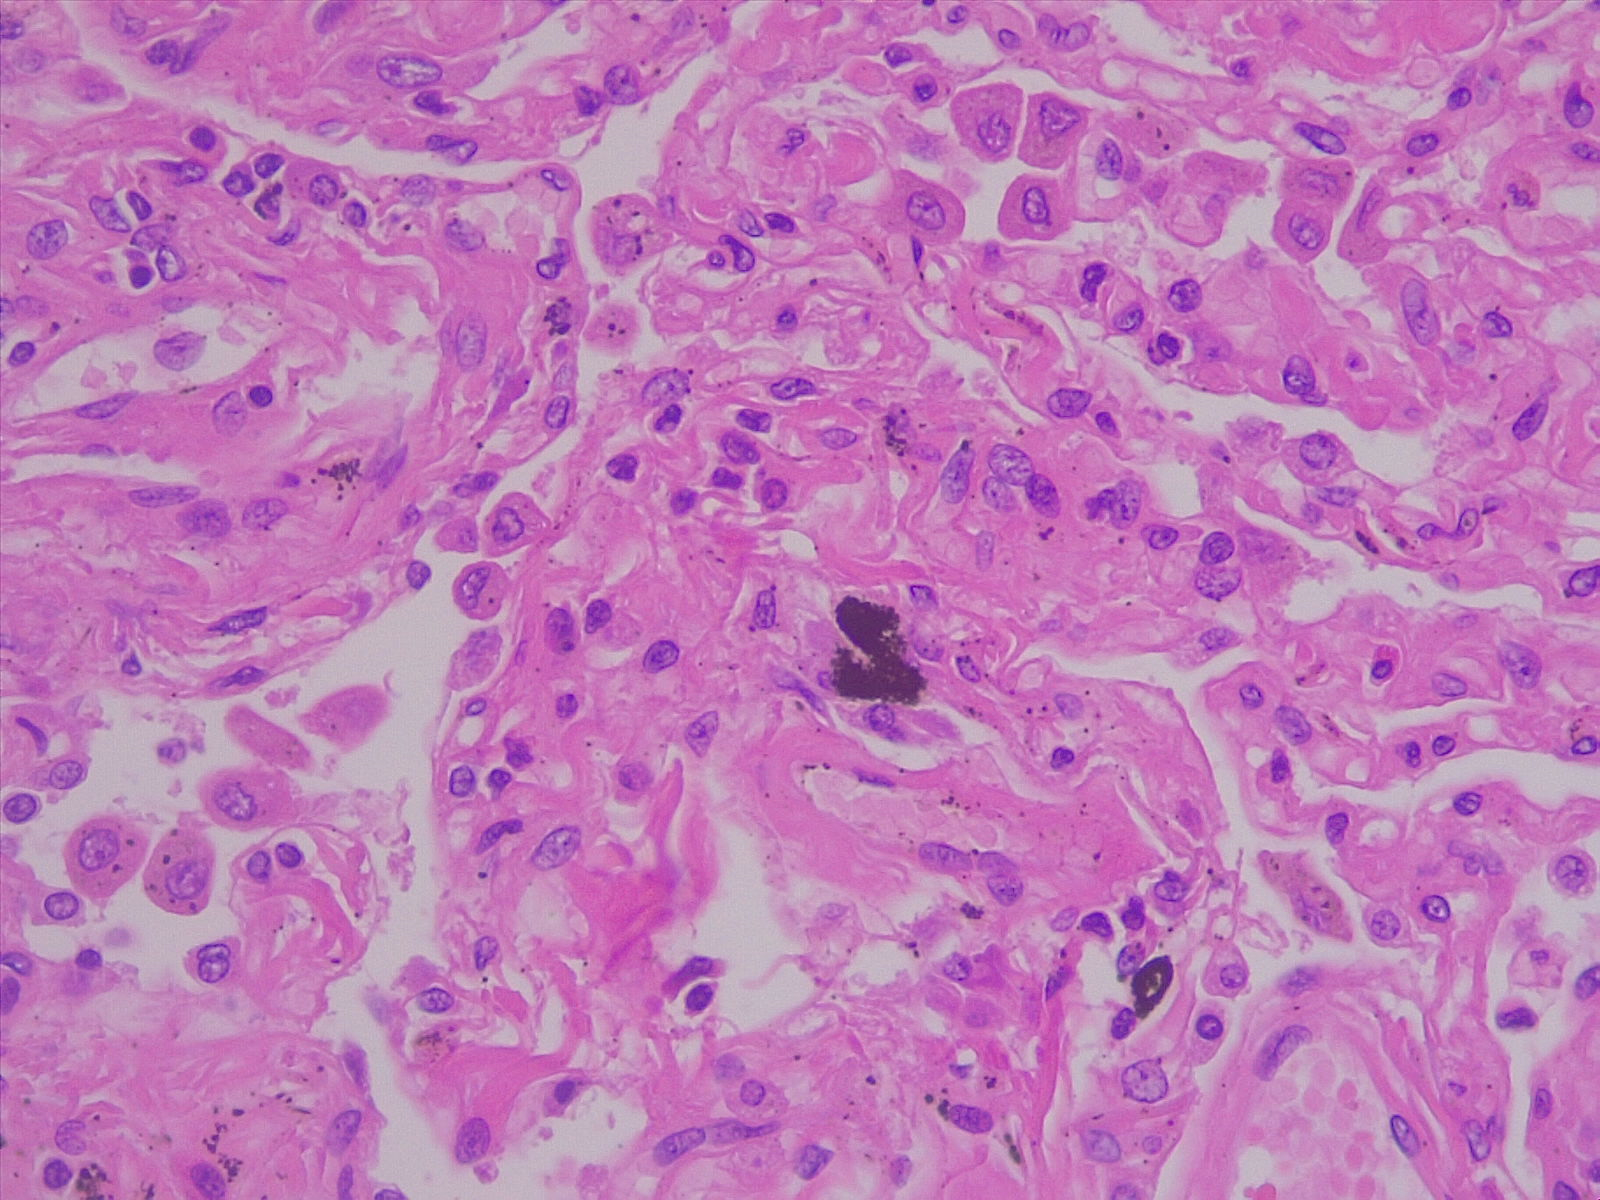
Label: normal lung tissue